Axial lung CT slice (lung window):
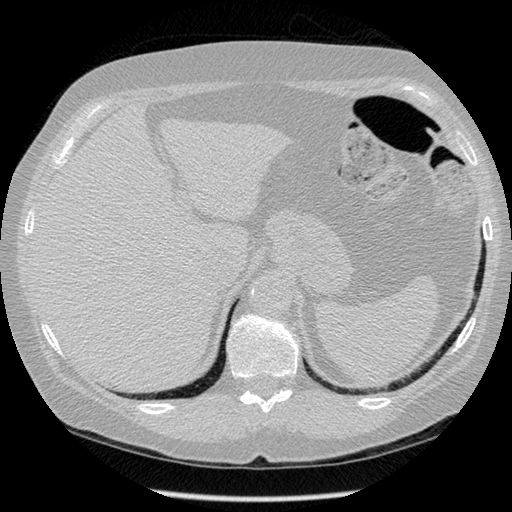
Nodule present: no